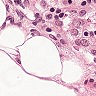
Metastatic tissue present: no